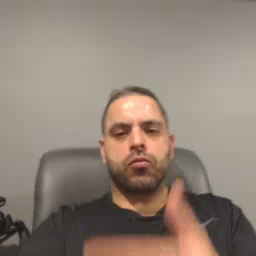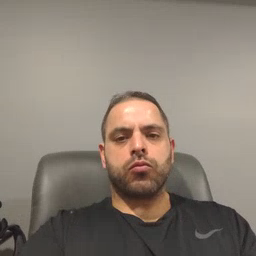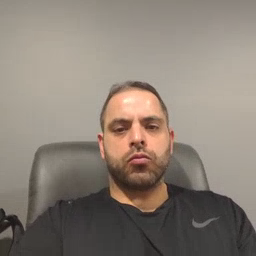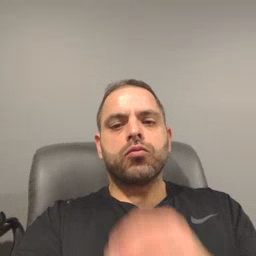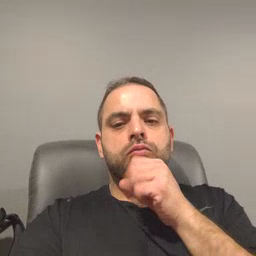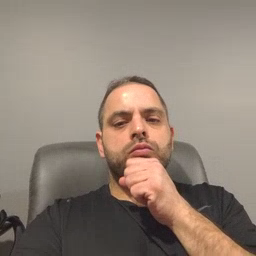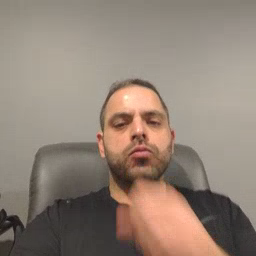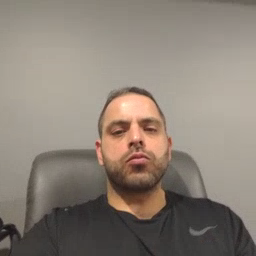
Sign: orange